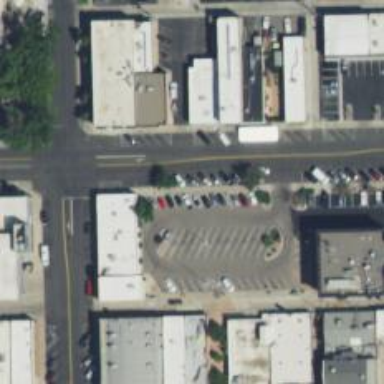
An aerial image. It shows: Parking space is available.